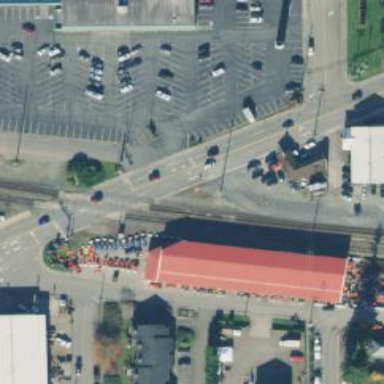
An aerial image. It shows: Railway crossing.